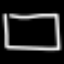
Label: square